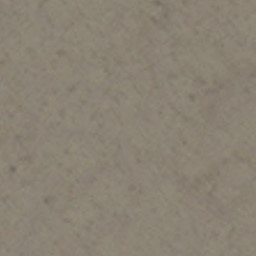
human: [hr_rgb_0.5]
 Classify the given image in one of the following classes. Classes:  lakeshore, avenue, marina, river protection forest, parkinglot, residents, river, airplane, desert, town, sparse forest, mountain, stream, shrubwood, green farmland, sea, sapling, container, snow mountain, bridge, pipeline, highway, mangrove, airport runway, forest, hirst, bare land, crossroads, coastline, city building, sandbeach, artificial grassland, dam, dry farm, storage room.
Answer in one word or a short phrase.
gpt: bare land